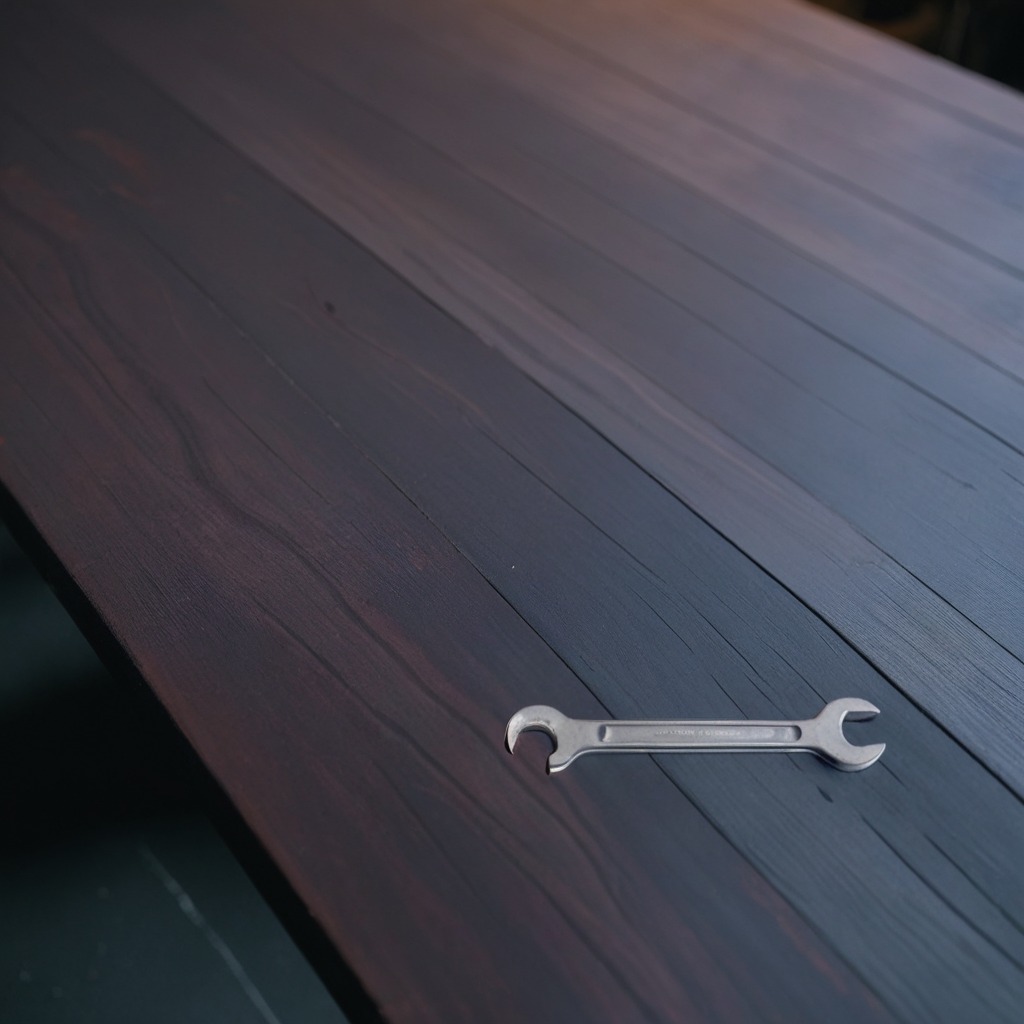
A wrench is lying on the old table.